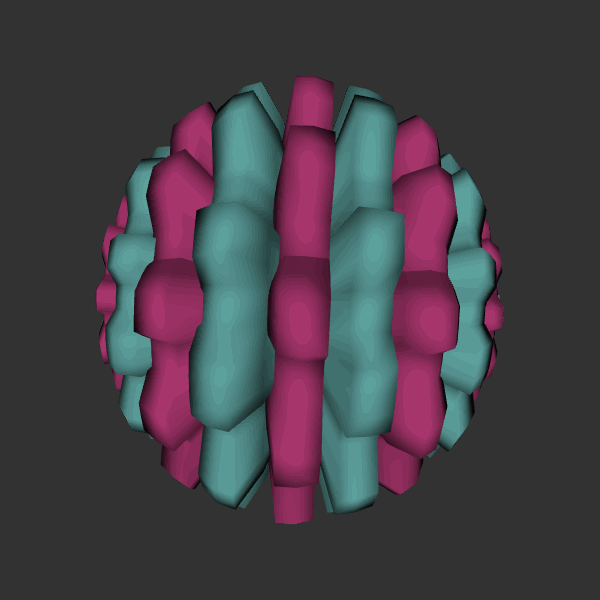
Background: dark